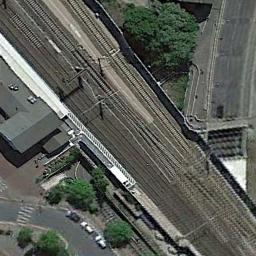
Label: railway